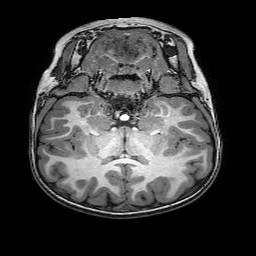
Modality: T1w
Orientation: sagittal
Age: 6
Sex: male
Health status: healthy